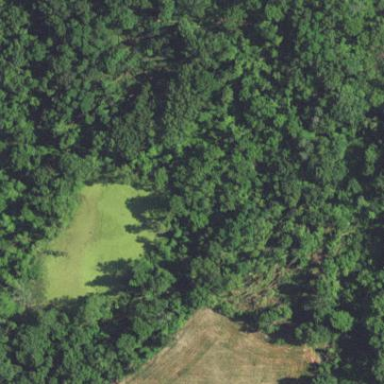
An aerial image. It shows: Pond surrounded by natural water.